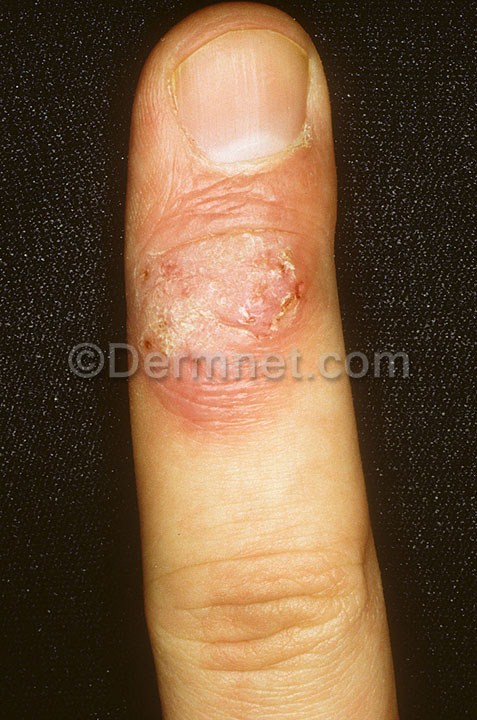
Disease: Eczema Photos